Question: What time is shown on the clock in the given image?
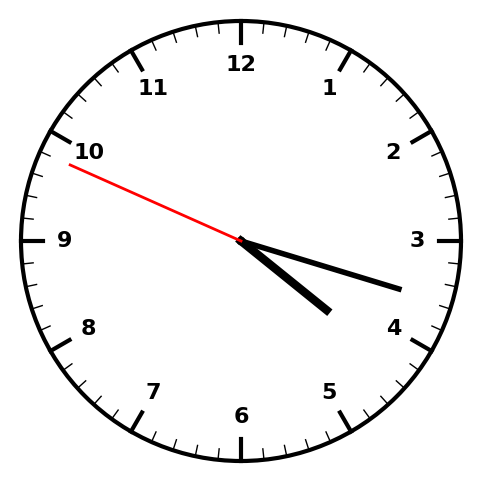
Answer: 04:17:49